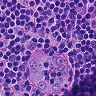
Metastatic tissue present: no